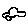
Label: car